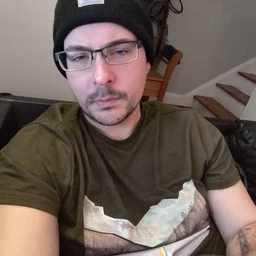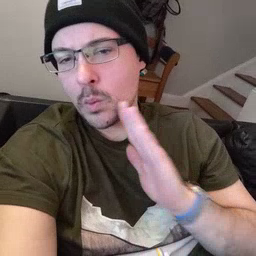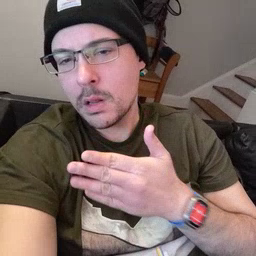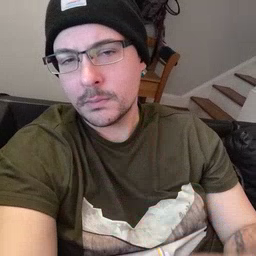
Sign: will